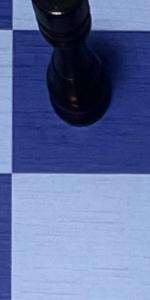
Label: Empty